Field crop: tomato
Growth stage: 1
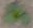
Species: solanum